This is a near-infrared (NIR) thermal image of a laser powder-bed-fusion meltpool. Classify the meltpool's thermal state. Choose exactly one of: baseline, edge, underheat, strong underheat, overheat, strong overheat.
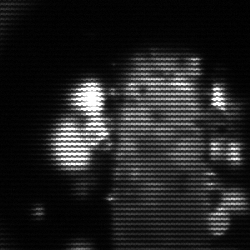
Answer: strong underheat